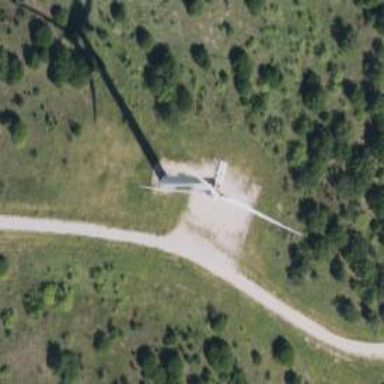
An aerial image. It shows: Wind generator with horizontal axis. The generator is wind turbine.